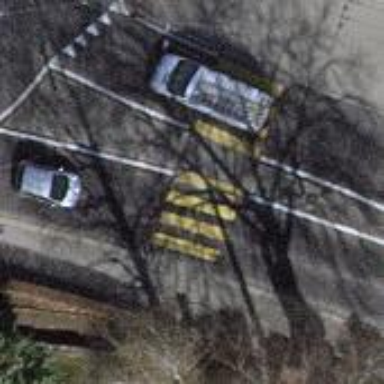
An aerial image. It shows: Marked crossing on footway with clear markings.